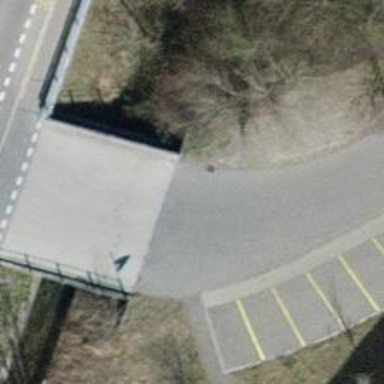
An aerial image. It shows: Service road on bridge.